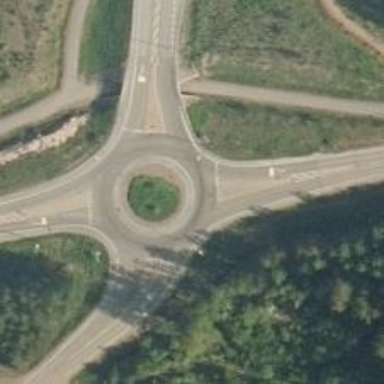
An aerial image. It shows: Secondary road with asphalt surface leading to roundabout junction.